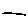
Label: line